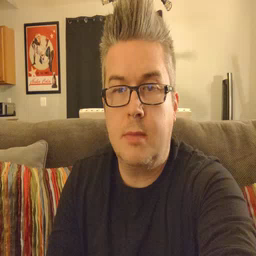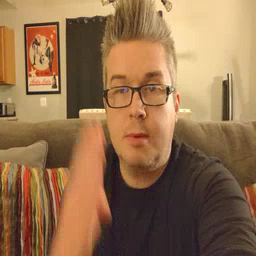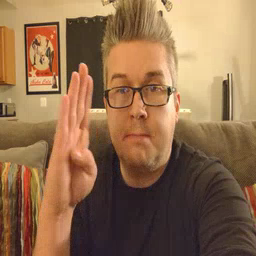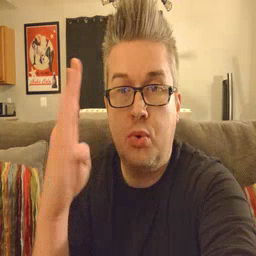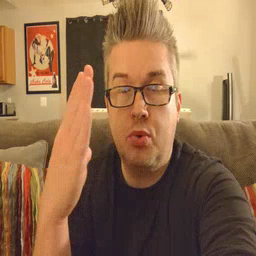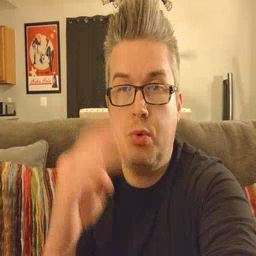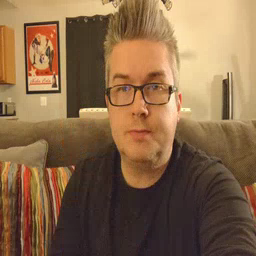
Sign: blue